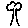
Label: tree